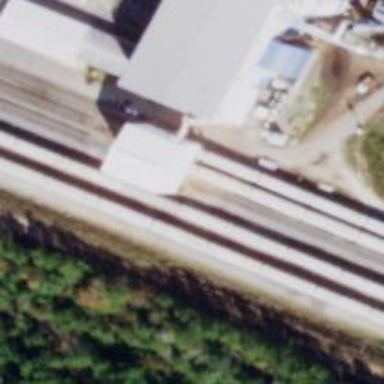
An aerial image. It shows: Loading tower along the railway.